Interaction volume radius: 5 \u00c5
Interaction volume height: 20 \u00c5
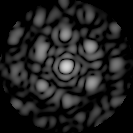
Disorder parameter: 0.5068